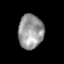
Tissue: prostate
Cell type: Epithelial cells
Senescence score: 0.3458
Nuclear area (px): 846
Mean DAPI intensity: 151.625